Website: lowes
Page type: review-order
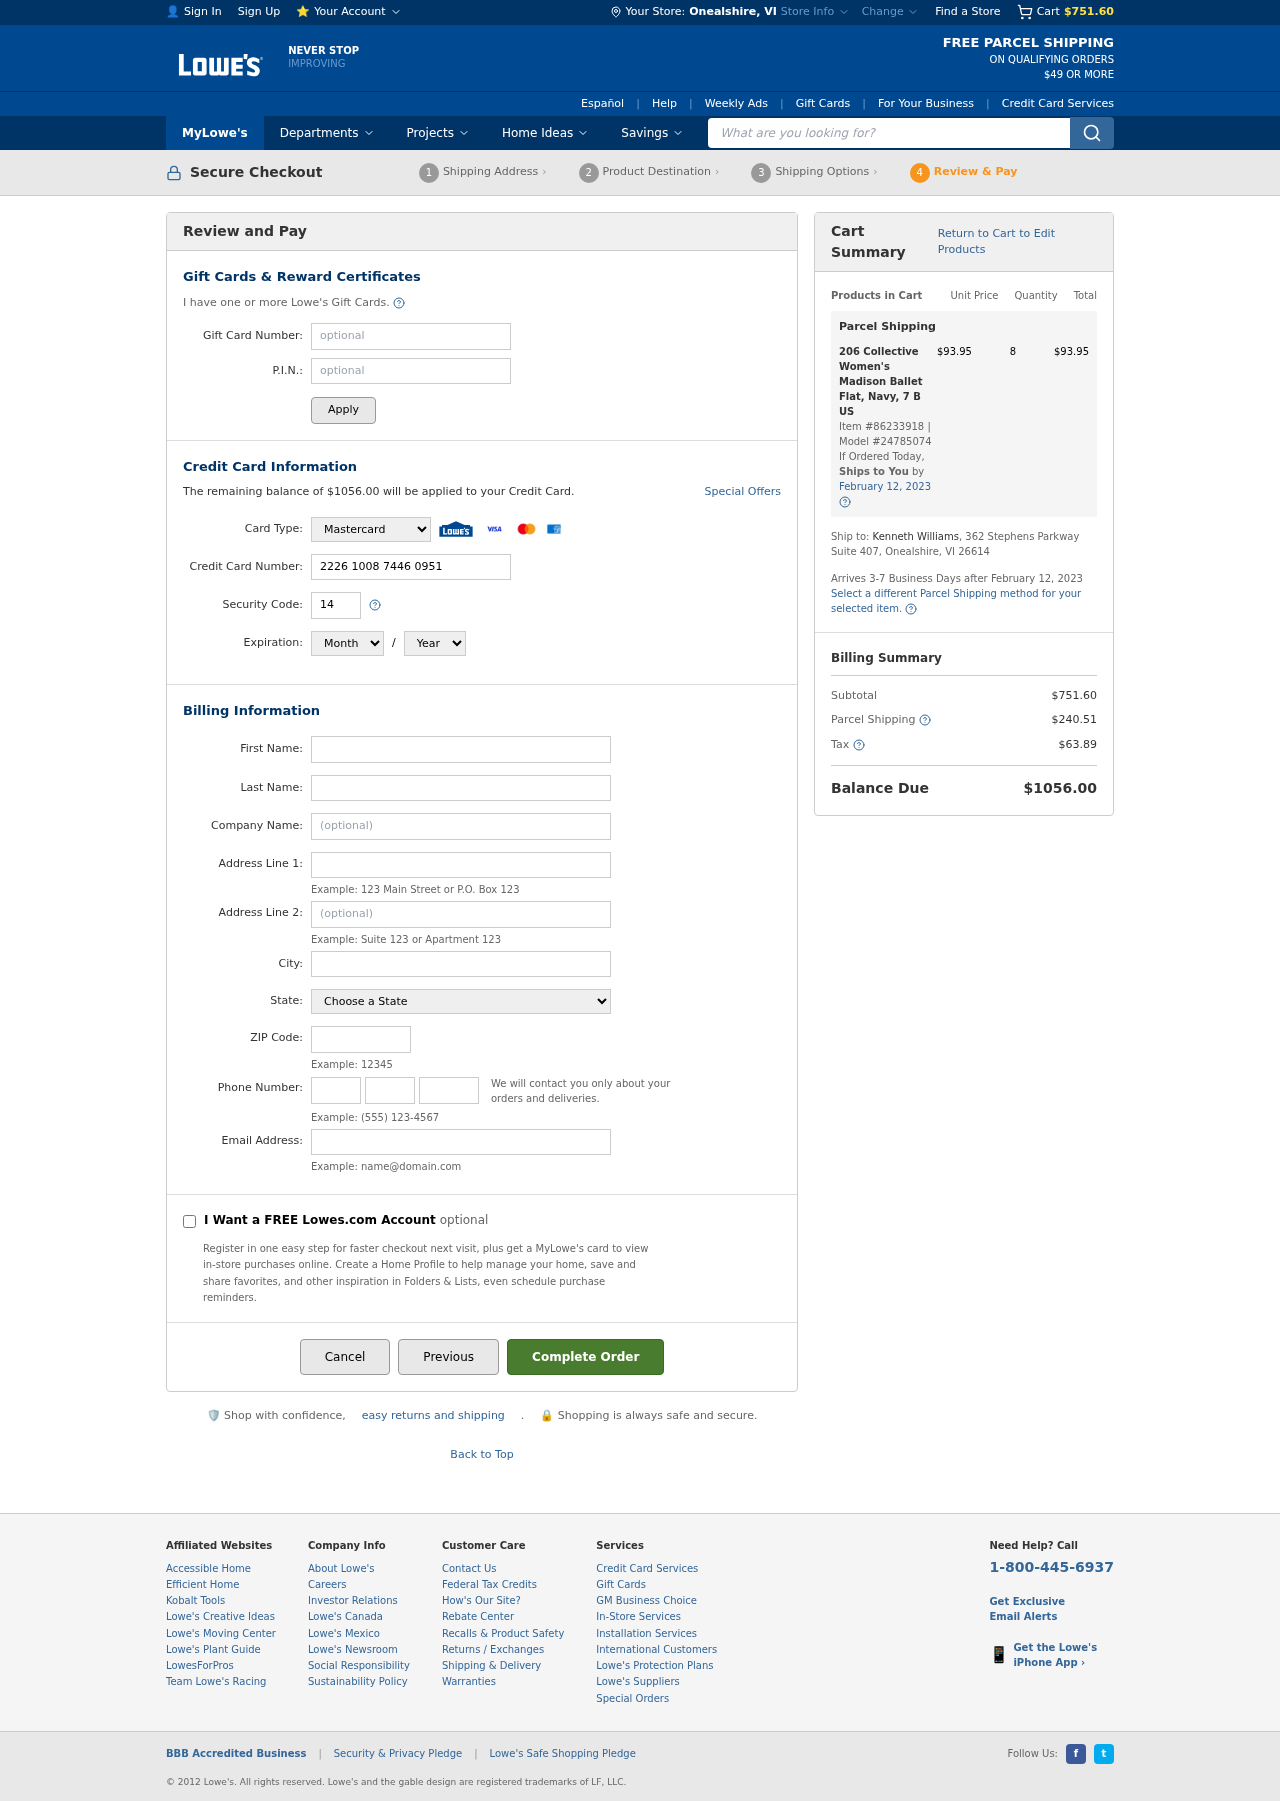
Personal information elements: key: PII_CARD_CVV
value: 145
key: PII_CARD_EXPIRY_MONTH
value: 08
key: PII_CARD_EXPIRY_YEAR
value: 30
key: PII_CARD_NUMBER
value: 2226 1008 7446 0951
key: PII_CARD_TYPE
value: Mastercard
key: PII_CITY
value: Onealshire
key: PII_CITY_STATE
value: Onealshire, VI
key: PII_COMPANY
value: Adams Group
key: PII_EMAIL
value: kennethwilliams@gmail.com
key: PII_FIRSTNAME
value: Kenneth
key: PII_LASTNAME
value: Williams
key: PII_PHONE_AREA
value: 528
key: PII_PHONE_PREFIX
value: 664
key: PII_PHONE_SUFFIX
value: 2967
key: PII_POSTCODE
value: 26614
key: PII_STATE
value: VI
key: PII_STREET
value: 362 Stephens Parkway Suite 407
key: PII_STREET2
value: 362 Stephens Parkway Suite 407
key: PII_FULLNAME2
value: Kenneth Williams
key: PII_STATE_ABBR
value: VI
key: PII_POSTCODE_FULL
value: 26614
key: PII_CITY_STATE_ZIP
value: Onealshire, VI 26614
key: PII_POSTCODE_NUMERIC
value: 26614
Product elements: key: PRODUCT1_NAME
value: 206 Collective Women's Madison Ballet Flat, Navy, 7 B US
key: PRODUCT1_PRICE
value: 93.95
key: PRODUCT1_QUANTITY
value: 8
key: PRODUCT1_ITEM_NUMBER
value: Item #86233918
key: PRODUCT1_MODEL_NUMBER
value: Model #24785074
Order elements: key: ORDER_SUBTOTAL
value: $751.60
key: ORDER_BALANCE_DUE
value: $1056.00
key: ORDER_SHIPPING_DATE
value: February 12, 2023
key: ORDER_ITEM_TOTAL
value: $93.95
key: ORDER_SHIPPING_DATE2
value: February 12, 2023
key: ORDER_SHIPPING_COST
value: $240.51
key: ORDER_TAX
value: $63.89
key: ORDER_TOTAL
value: $1056.00
Search elements: key: HEADER_SEARCH
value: What are you looking for?